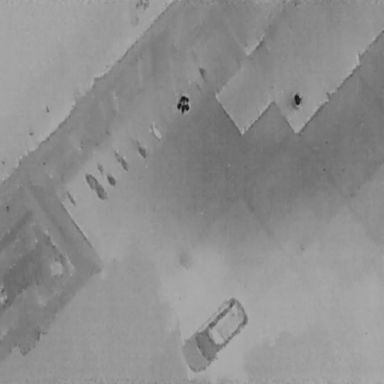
There are two People in the infrared image.